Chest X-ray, PA view. Patient: 32 years old, sex F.
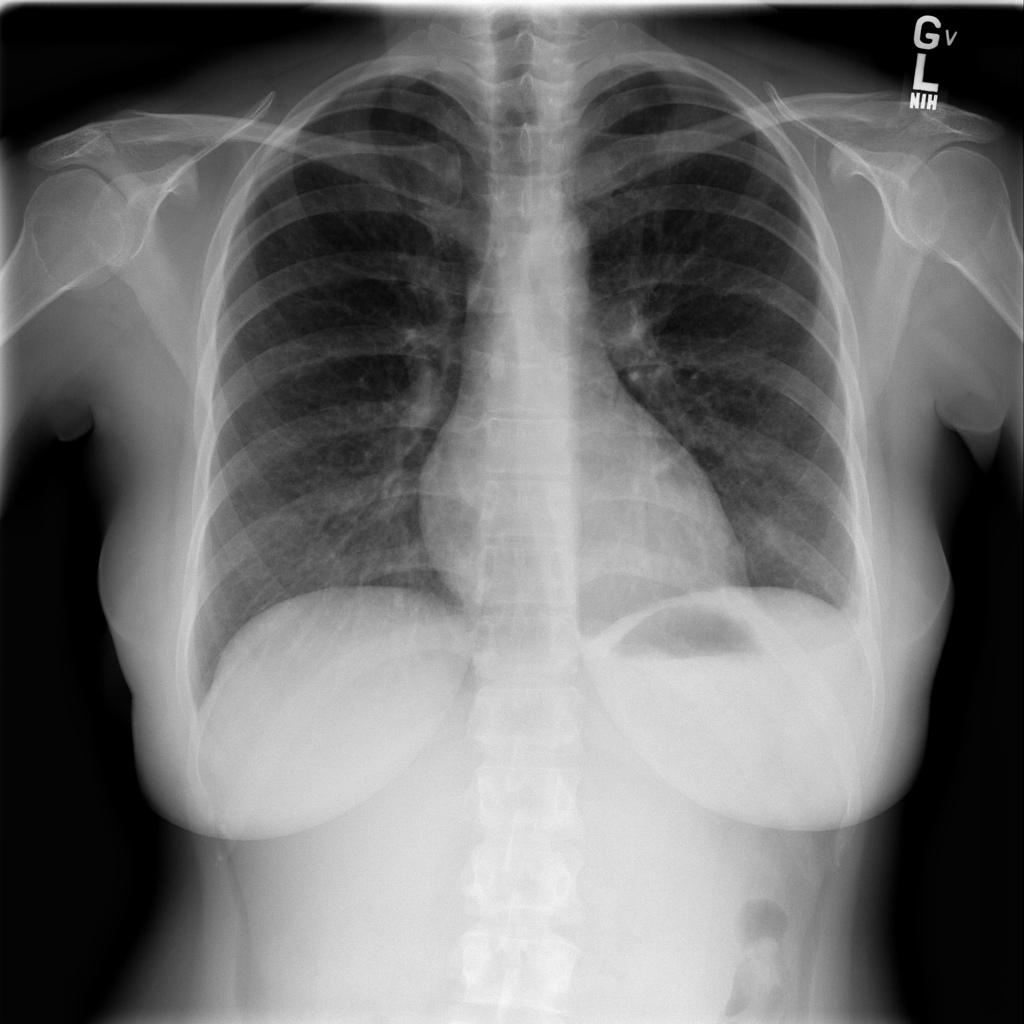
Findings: Infiltration